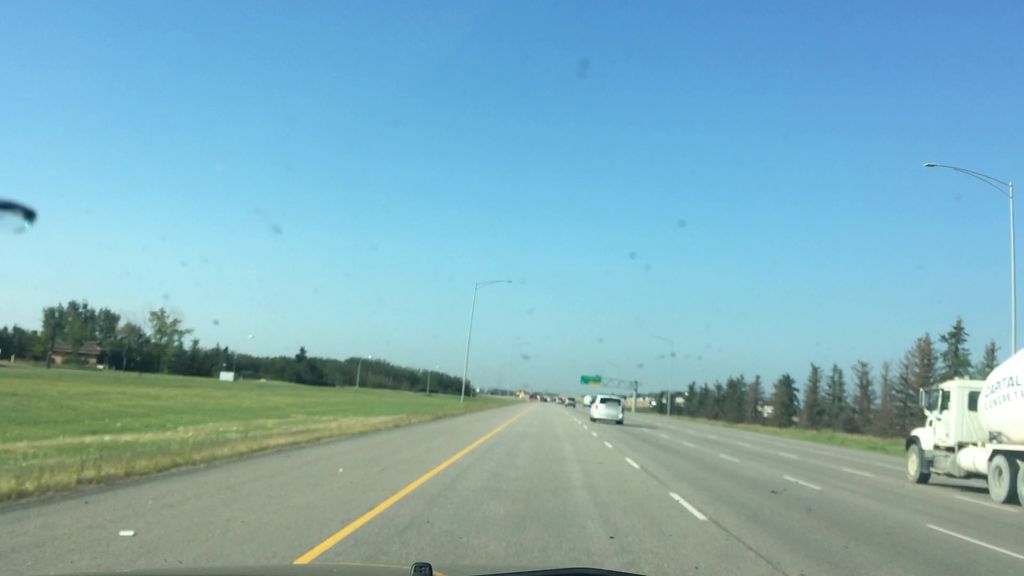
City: edmonton